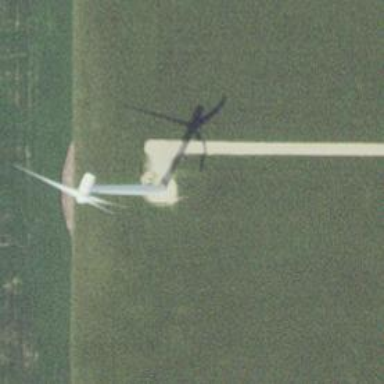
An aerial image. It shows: Wind generator powered by horizontal axis wind turbine.